Chest X-ray. View position: PA
Patient age: 16
Patient sex: M
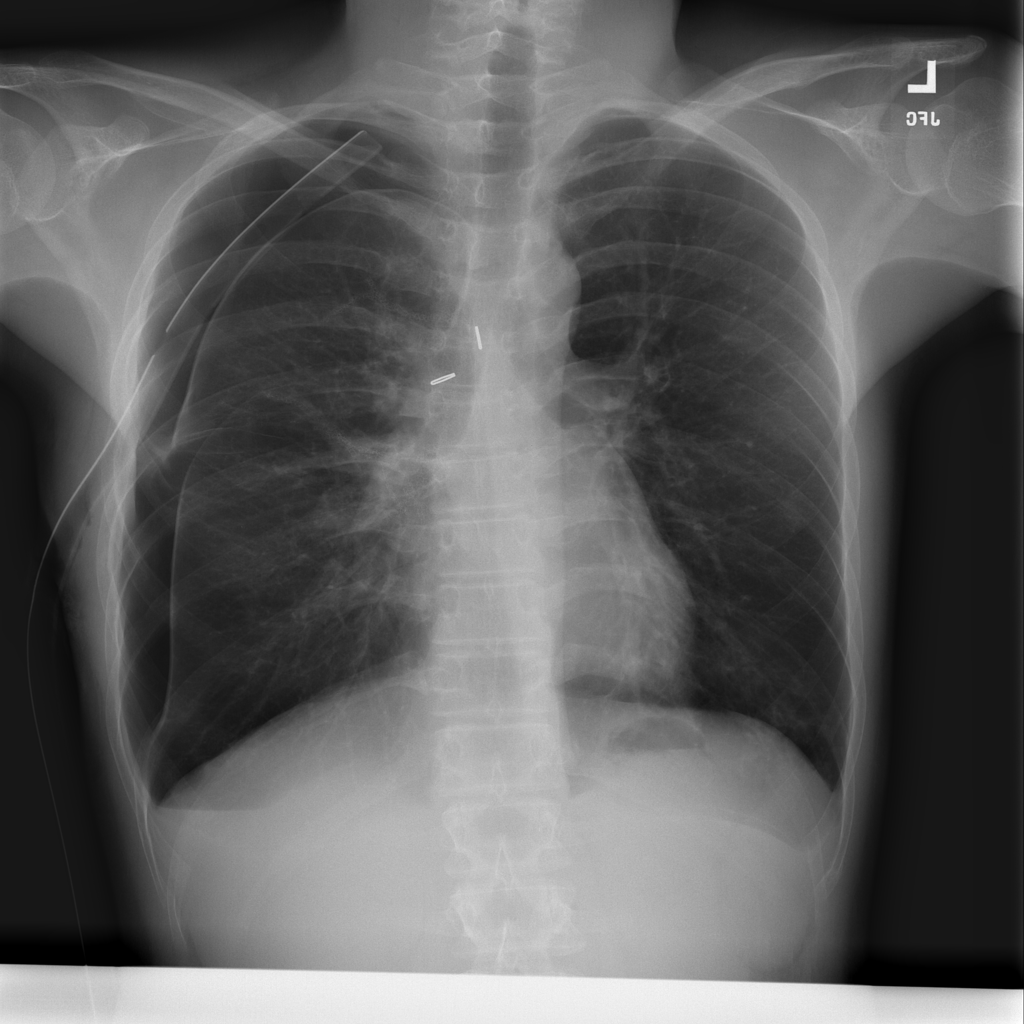
Finding: Pneumothorax